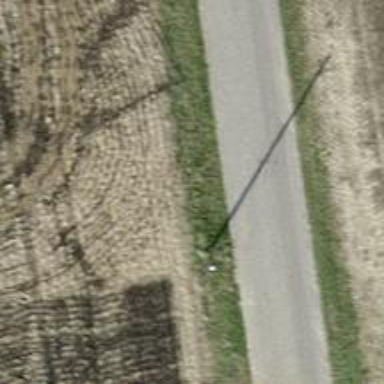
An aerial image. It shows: Straight power pole.